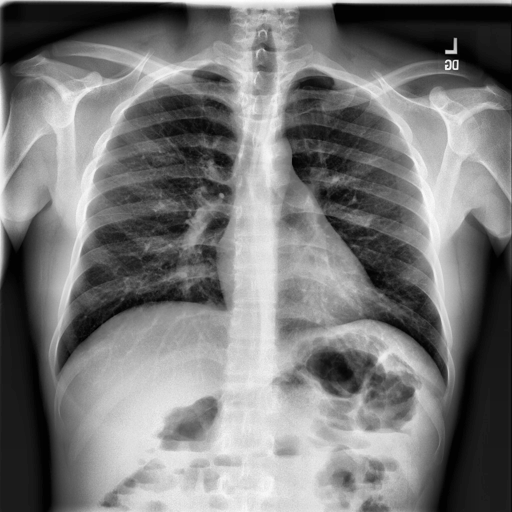
Finding: NORMAL